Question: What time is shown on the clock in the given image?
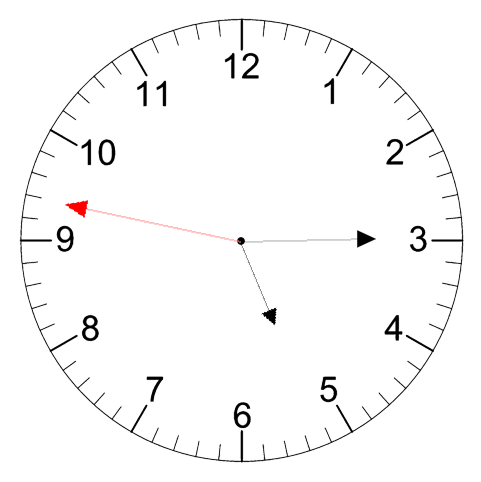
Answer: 05:14:47